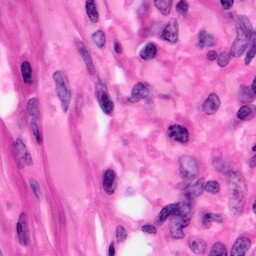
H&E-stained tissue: Pancreatic